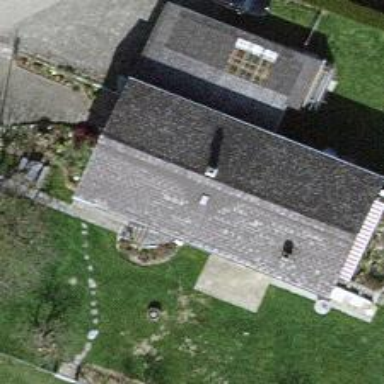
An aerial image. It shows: Simple house.